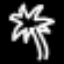
Label: palm tree